Question: Picture as a reference

<URL>
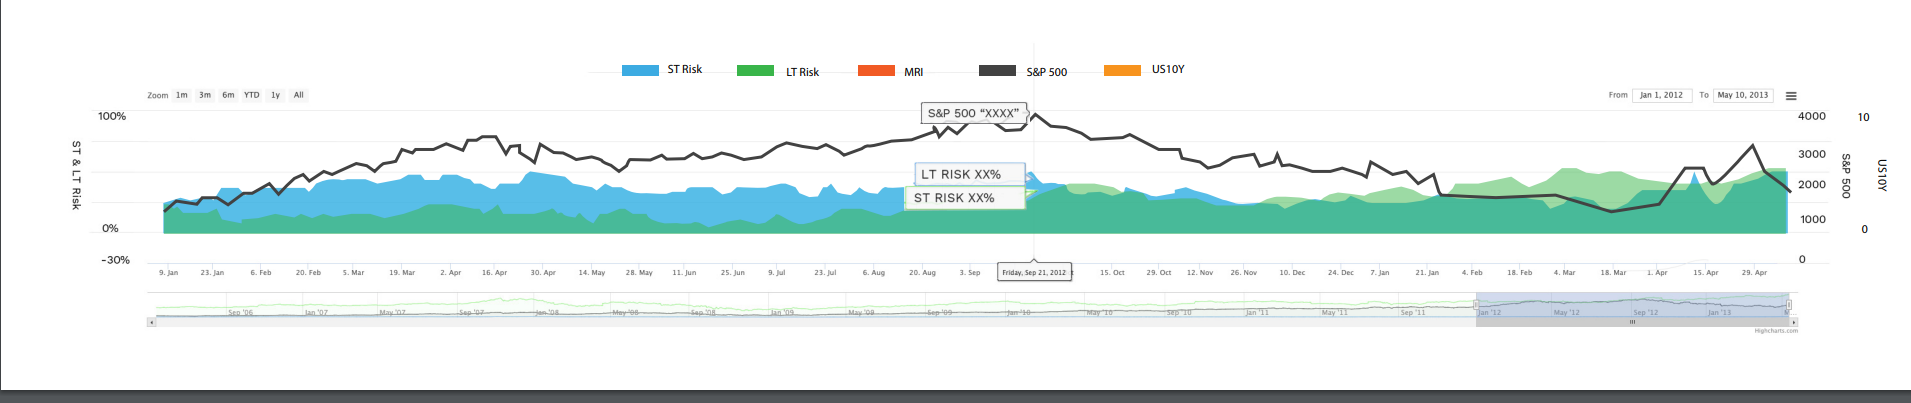
Answer: From the referred image I can see that it is a stock chart, which demo base you can find here: <URL>
How to align the series to the particular yAxis you can find here: <URL>
Sample demo: <URL>
'''
// Create the chart
Highcharts.stockChart('container', {
yAxis: [{
title: {
text: 'axis1'
}
}, {
title: {
text: 'axis2'
}
}, {
title: {
text: 'axis3'
},
opposite: false
}],
series: [{
data: generateData()
}, {
data: generateData(),
yAxis: 1
}, {
data: generateData(),
yAxis: 2
}]
});
'''
---
If you want to implement charts in Angular or React environment I encourage to use the official wrappers:
<URL>
<URL>